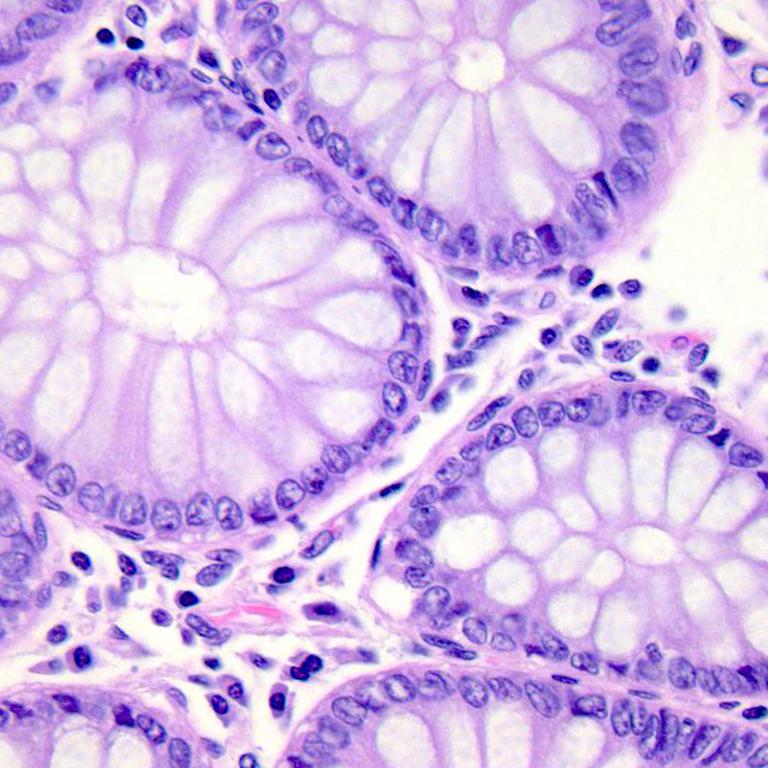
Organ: colon
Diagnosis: benign